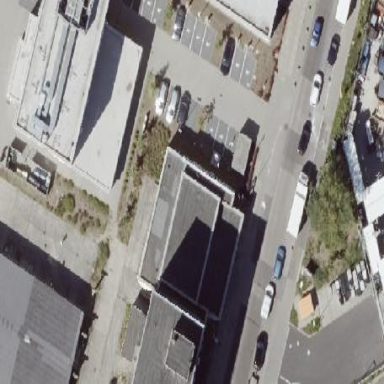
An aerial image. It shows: Office building with flat roof.